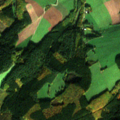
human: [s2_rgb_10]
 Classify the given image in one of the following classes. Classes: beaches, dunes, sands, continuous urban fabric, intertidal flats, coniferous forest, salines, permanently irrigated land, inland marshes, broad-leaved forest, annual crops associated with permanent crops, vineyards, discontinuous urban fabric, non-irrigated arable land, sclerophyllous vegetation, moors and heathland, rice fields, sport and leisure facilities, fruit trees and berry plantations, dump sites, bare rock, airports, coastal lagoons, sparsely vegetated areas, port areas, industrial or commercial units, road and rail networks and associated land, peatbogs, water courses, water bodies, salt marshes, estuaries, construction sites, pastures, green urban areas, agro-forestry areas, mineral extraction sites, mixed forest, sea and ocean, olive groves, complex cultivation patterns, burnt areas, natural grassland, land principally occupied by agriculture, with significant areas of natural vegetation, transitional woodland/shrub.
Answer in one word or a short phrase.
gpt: complex cultivation patterns, broad-leaved forest, coniferous forest